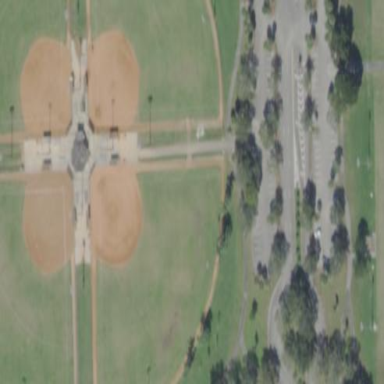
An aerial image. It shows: Baseball pitch for leisure and sports activities.